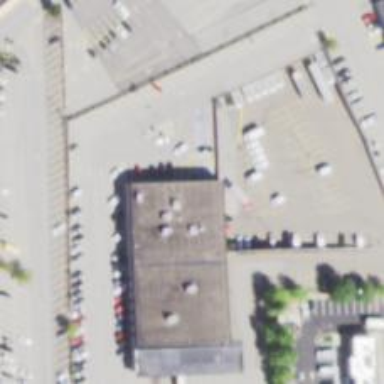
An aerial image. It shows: Post office.